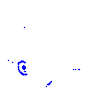
Particle: proton